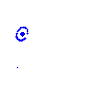
Particle: pion